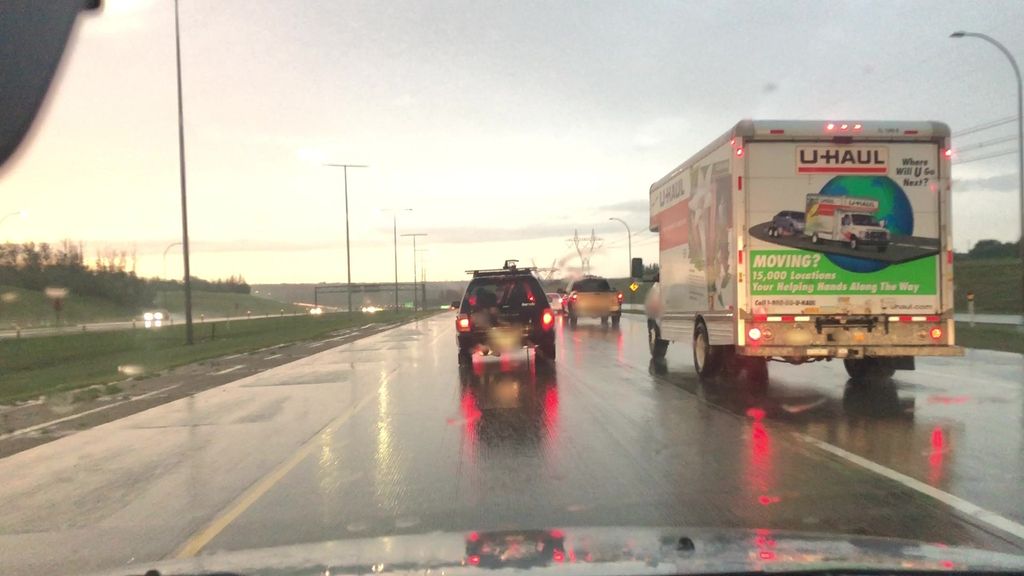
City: edmonton